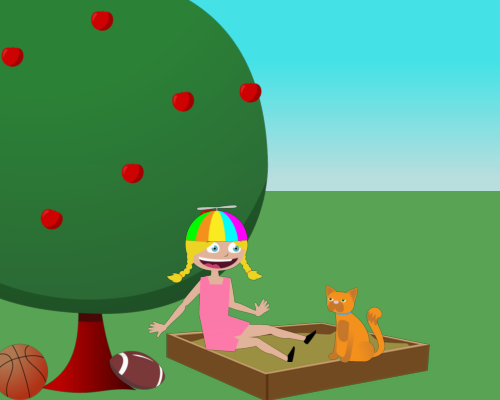
A large apple is at the top left, with the pine of the tree. In the bottom left corner, there’s a medium basketball, with a football to its right, resting against the tree pine. Cheerful Jenny sits in the sandbox at the bottom, legs extended right, in front of a mound on the left, while a big cat faces left next to the sandbox.